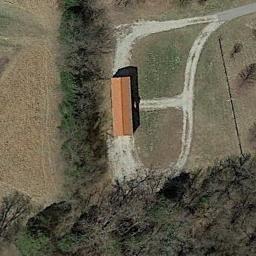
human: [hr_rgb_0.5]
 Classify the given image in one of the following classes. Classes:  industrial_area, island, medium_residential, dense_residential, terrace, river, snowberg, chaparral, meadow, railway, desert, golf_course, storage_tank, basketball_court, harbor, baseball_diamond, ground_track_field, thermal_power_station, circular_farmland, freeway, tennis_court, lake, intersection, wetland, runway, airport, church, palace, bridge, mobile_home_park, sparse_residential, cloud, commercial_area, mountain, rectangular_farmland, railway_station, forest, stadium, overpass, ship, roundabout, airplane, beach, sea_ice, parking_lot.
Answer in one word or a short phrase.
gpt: sparse_residential